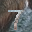
Label: 7